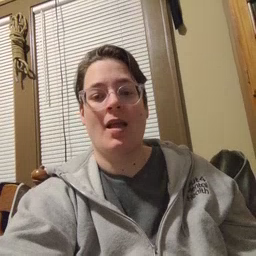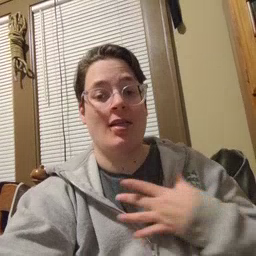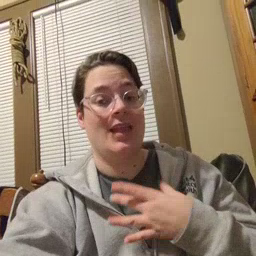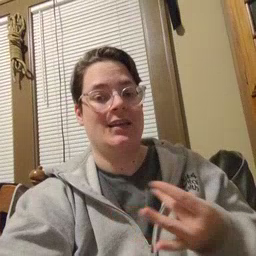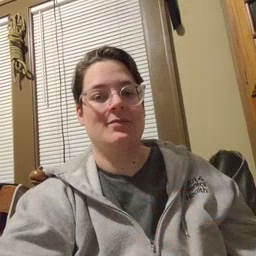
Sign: like